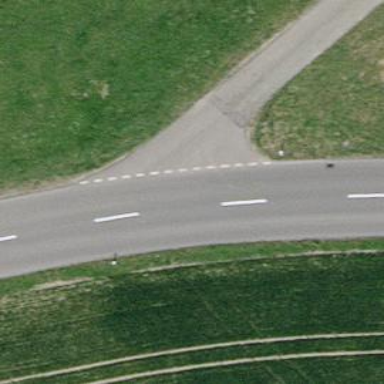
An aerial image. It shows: Tertiary road with asphalt surface.